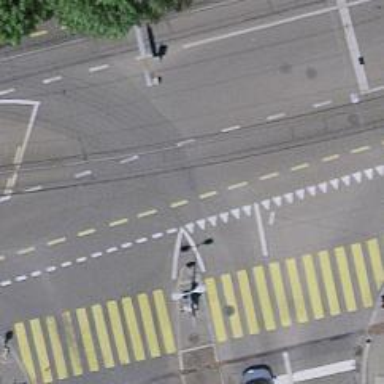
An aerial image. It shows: Tram level crossing on the railway.